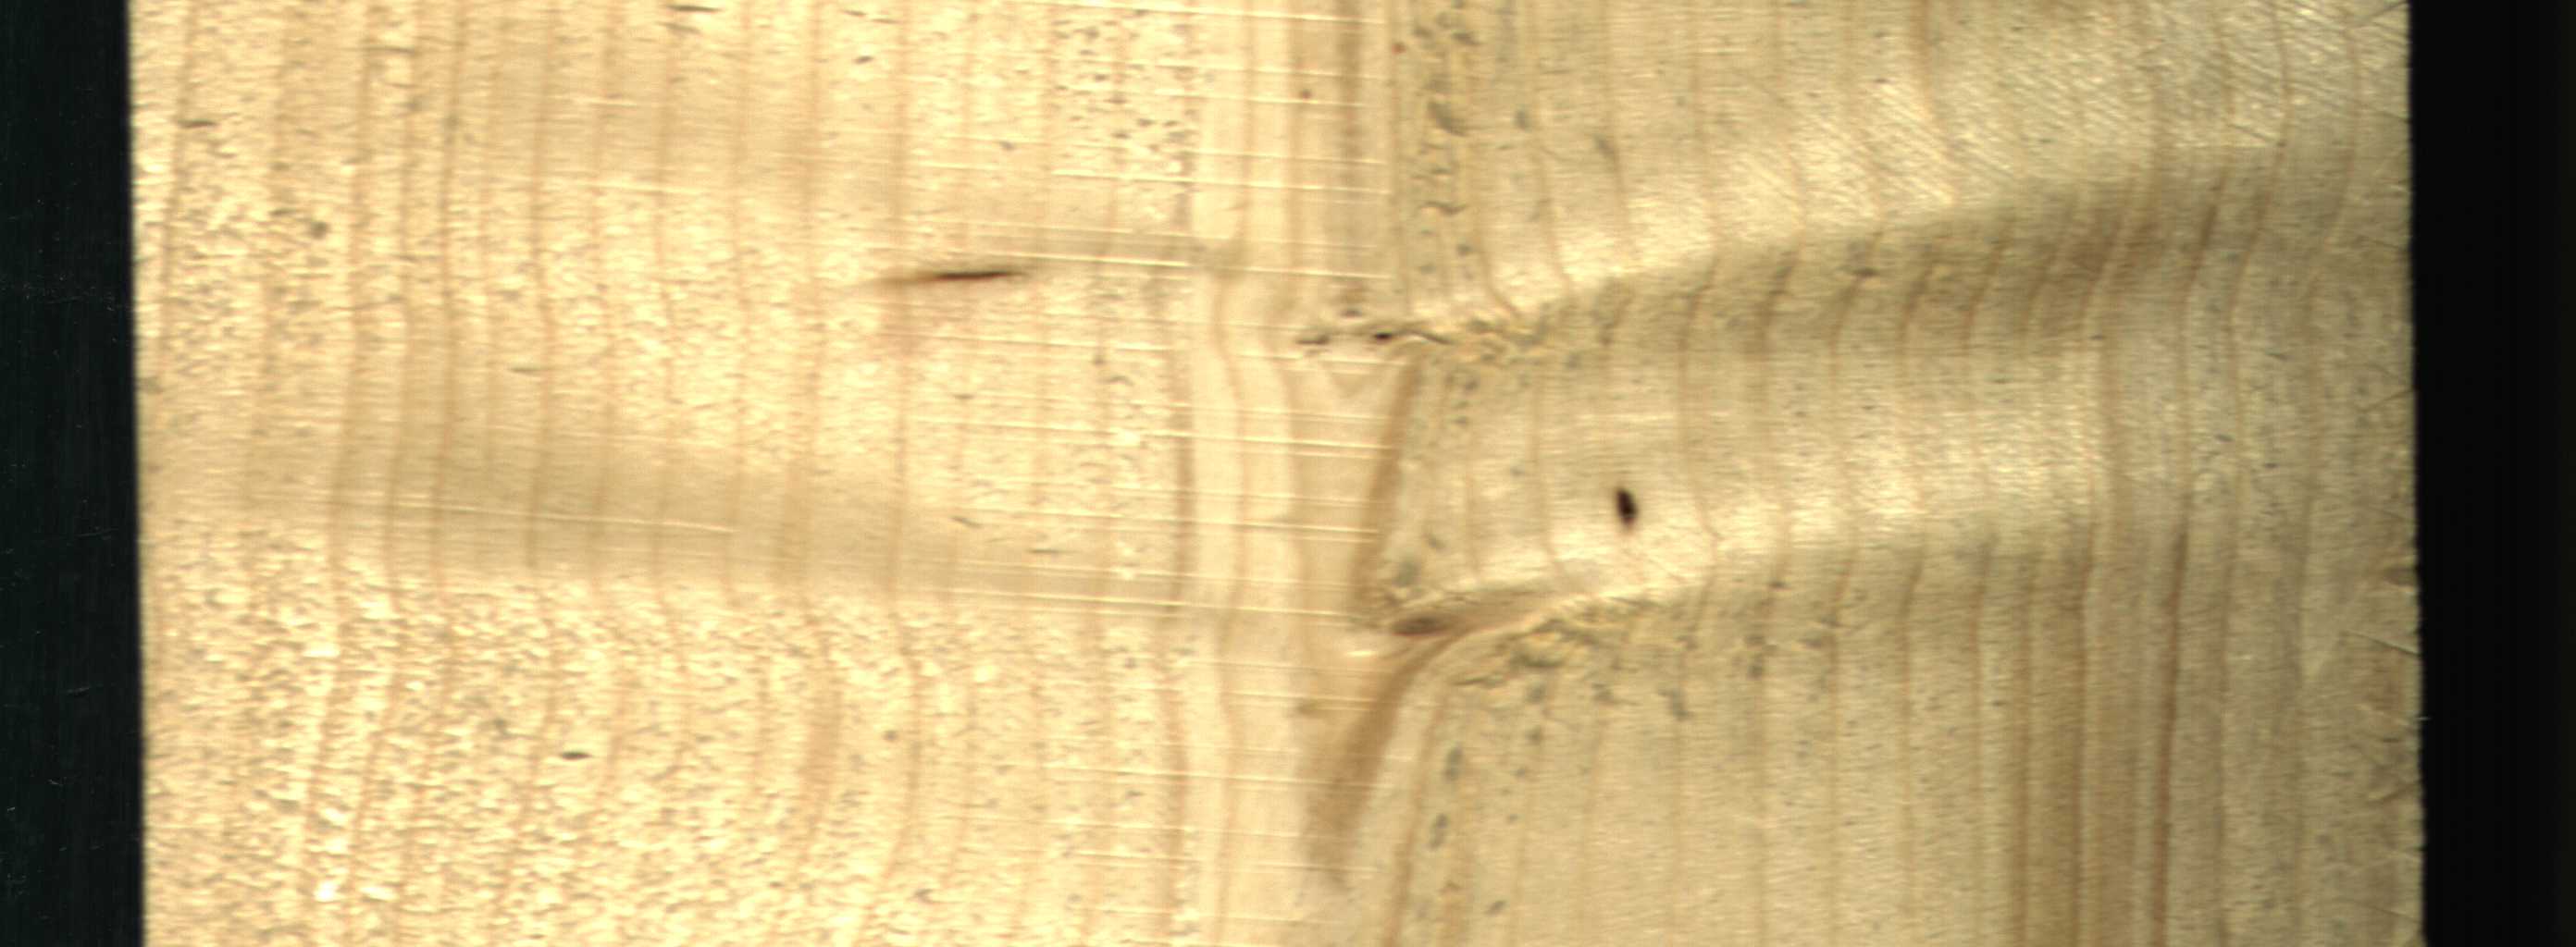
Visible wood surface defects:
Dead_Knot
Live_Knot
Live_Knot